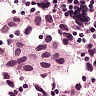
Metastatic tissue present: yes